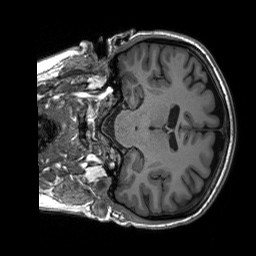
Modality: T1w
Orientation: coronal
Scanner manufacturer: siemens
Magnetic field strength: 3 T
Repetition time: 2.3 s
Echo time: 0.00207 s